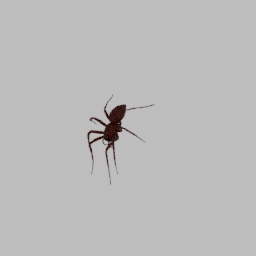
Label: animals